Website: walmart
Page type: store-pickup
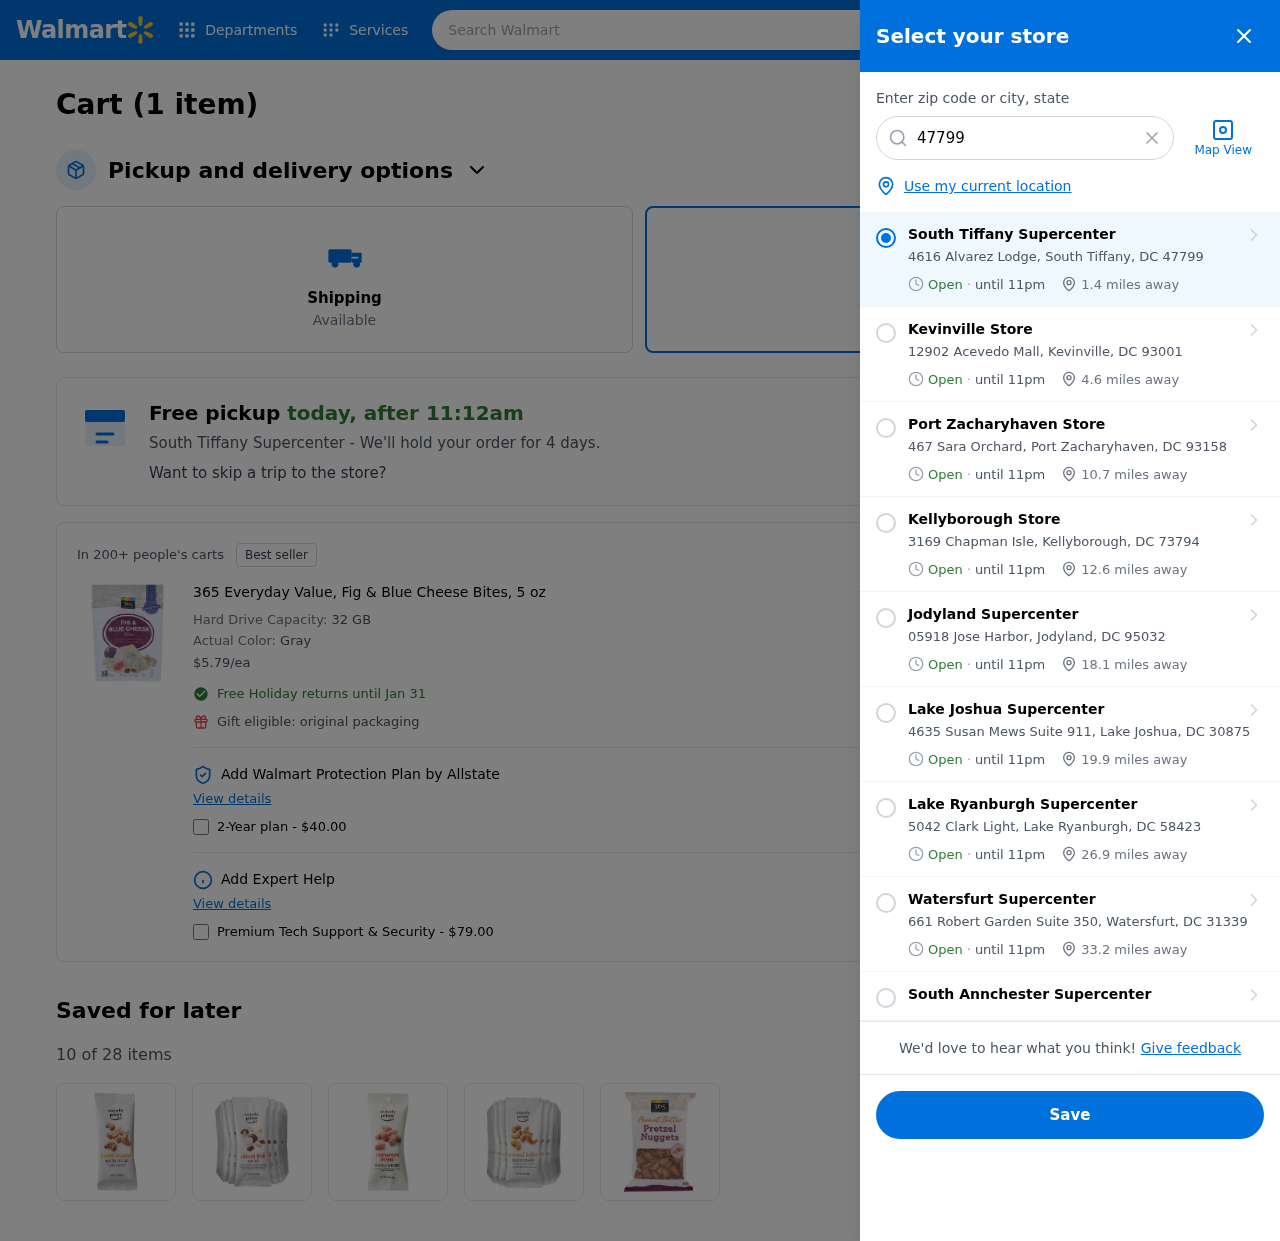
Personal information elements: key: PII_CITY
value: South Tiffany
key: PII_CITY
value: South Tiffany Supercenter
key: PII_CITY_STATE_ZIP
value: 4616 Alvarez Lodge, South Tiffany, DC 47799
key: PII_LOCATION1_CITY
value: Kevinville Store
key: PII_LOCATION1_CITY_STATE_ZIP
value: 12902 Acevedo Mall, Kevinville, DC 93001
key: PII_LOCATION2_CITY
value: Port Zacharyhaven Store
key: PII_LOCATION2_CITY_STATE_ZIP
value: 467 Sara Orchard, Port Zacharyhaven, DC 93158
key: PII_LOCATION3_CITY
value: Kellyborough Store
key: PII_LOCATION3_CITY_STATE_ZIP
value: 3169 Chapman Isle, Kellyborough, DC 73794
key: PII_LOCATION4_CITY
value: Jodyland Supercenter
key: PII_LOCATION4_CITY_STATE_ZIP
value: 05918 Jose Harbor, Jodyland, DC 95032
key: PII_LOCATION5_CITY
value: Lake Joshua Supercenter
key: PII_LOCATION5_CITY_STATE_ZIP
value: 4635 Susan Mews Suite 911, Lake Joshua, DC 30875
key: PII_LOCATION6_CITY
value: Lake Ryanburgh Supercenter
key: PII_LOCATION6_CITY_STATE_ZIP
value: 5042 Clark Light, Lake Ryanburgh, DC 58423
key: PII_LOCATION7_CITY
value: Watersfurt Supercenter
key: PII_LOCATION7_CITY_STATE_ZIP
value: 661 Robert Garden Suite 350, Watersfurt, DC 31339
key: PII_LOCATION8_CITY
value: South Annchester Supercenter
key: PII_POSTCODE
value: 47799
Product elements: key: PRODUCT1_NAME
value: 365 Everyday Value, Fig & Blue Cheese Bites, 5 oz
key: PRODUCT1_PRICE
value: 5.79
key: PRODUCT1_DESC
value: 32 GB
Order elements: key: ORDER_NUM_ITEMS
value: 1
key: ORDER_NUM_ITEMS
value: Cart (1 item)
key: ORDER_DELIVERY_DATE
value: today, after 11:12am
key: ORDER_ITEM1_QUANTITY
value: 1
Search elements: key: HEADER_SEARCH
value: Search Walmart
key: SEARCH_LOCATION
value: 47799